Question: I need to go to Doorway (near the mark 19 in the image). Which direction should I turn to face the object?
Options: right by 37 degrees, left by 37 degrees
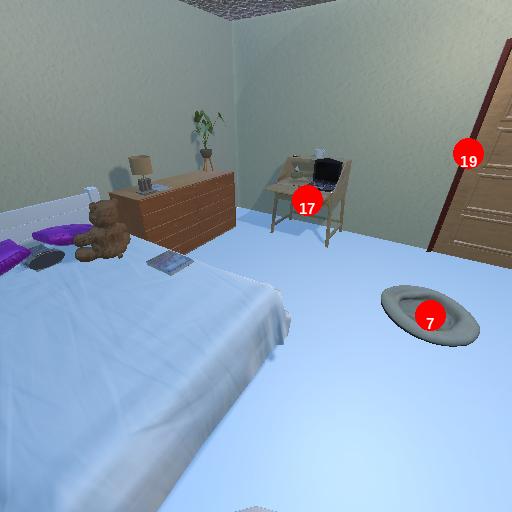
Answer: right by 37 degrees